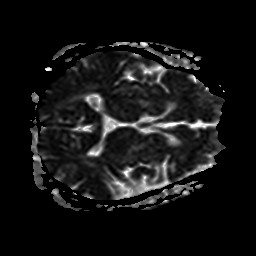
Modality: ADC
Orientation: axial
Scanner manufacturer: philips
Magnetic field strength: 1.5 T
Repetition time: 3.122 s
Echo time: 0.06163 s